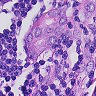
Metastatic tissue present: yes